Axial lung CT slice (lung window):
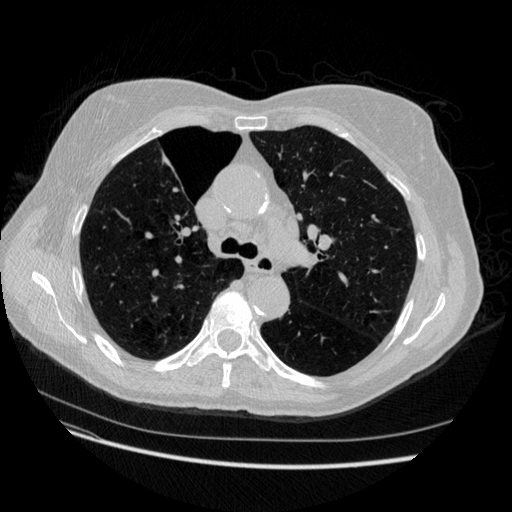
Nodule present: no